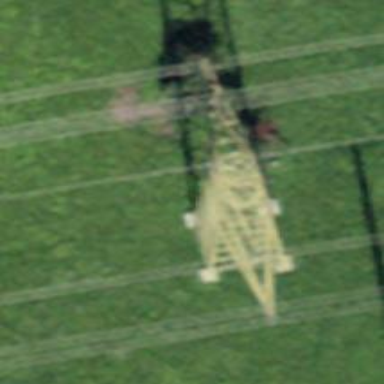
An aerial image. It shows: Power tower.